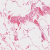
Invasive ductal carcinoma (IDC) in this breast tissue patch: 0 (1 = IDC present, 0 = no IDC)